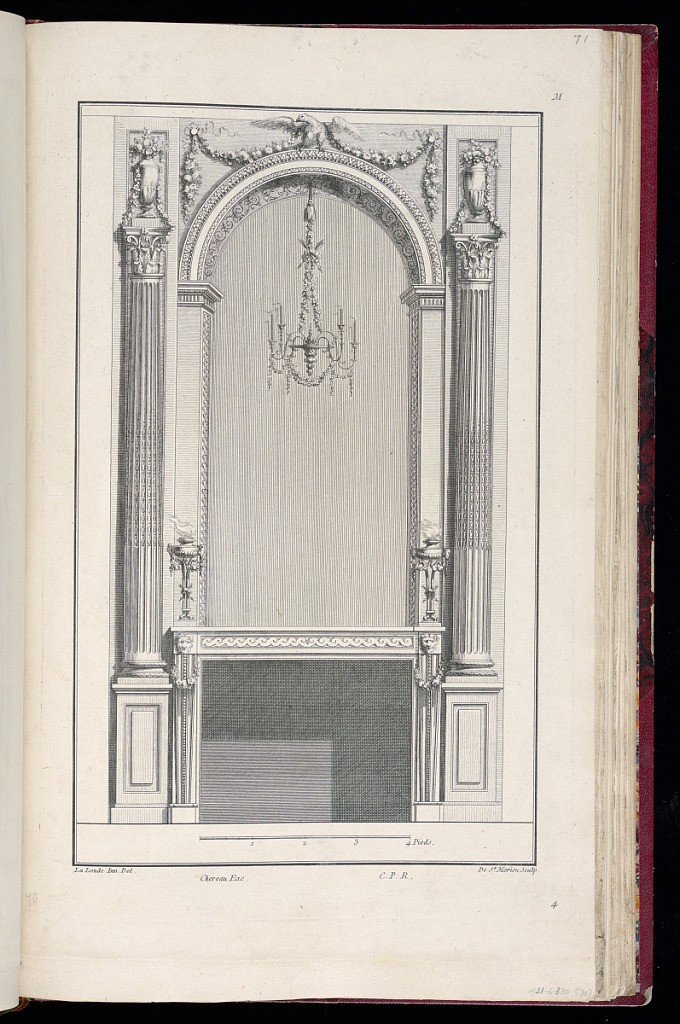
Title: Chimneypiece Design
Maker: Richard de Lalonde, French, active 1780–96
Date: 1775-1788
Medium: Etching on off-white laid paper
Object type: Print
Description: Chimneypiece design with a bird above the mirror draped in garland of flowers. In front of the hemicycle mirror hangs a four-arm chandelier. On either side of the mirror is a fluted column with a Corinthian capital, on top of which sits a vase with flowers emerging from its mouth. On the mantel, featuring a wave band, is a pair of burners. There is a scale bar of four French feet ("4 Pieds") at the bottom. The plate is signed and numbered.